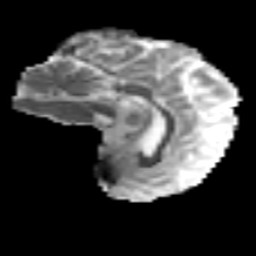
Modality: MD
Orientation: sagittal
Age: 46
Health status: ill
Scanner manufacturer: philips
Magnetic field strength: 3 T
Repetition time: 9 s
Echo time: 0.127 s